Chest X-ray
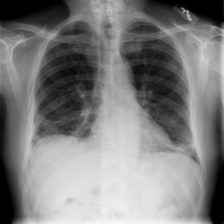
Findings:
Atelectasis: negative
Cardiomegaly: negative
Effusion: negative
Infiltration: negative
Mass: negative
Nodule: negative
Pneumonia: negative
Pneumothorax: negative
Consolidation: negative
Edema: negative
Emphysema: negative
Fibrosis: positive
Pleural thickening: negative
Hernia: negative